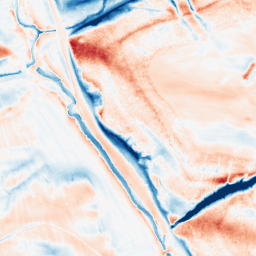
Category: classical
Decomposition family: gaussian_anisotropic
Decomposition parameters: sigma_x: 2
sigma_y: 10
Upsampling method: regularized
Upsampling parameters: scale: 2
lambda_reg: 0.01
Upsampling scale: 2